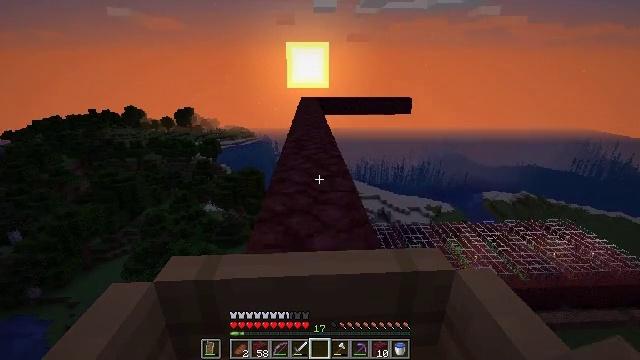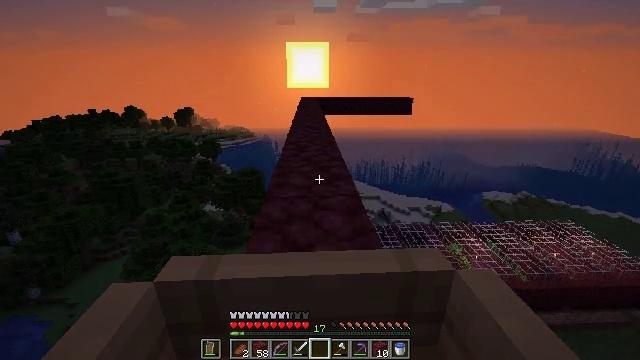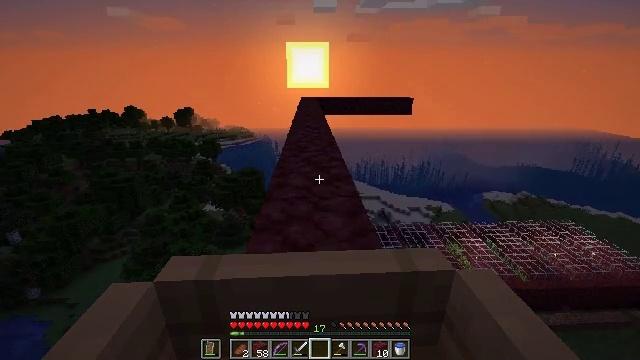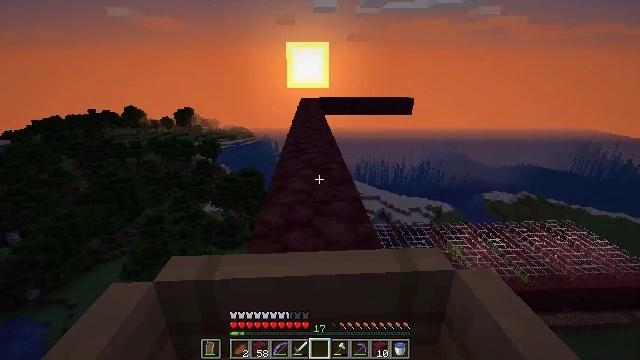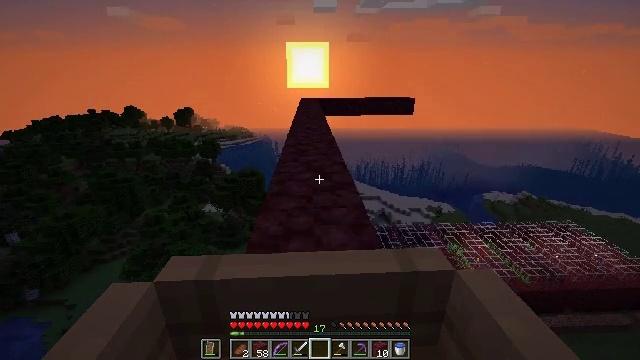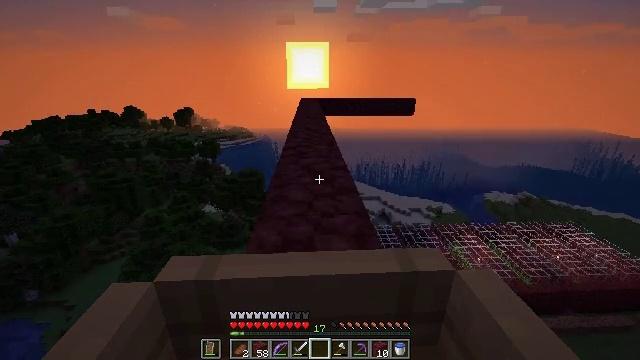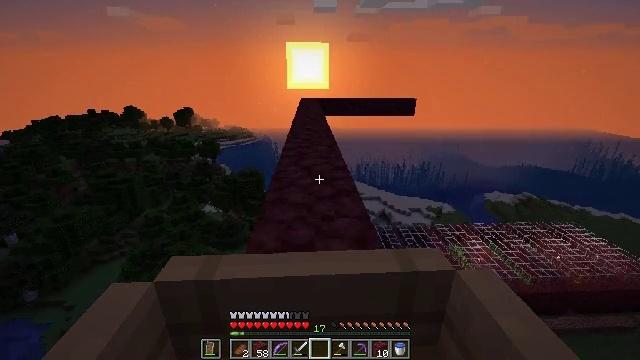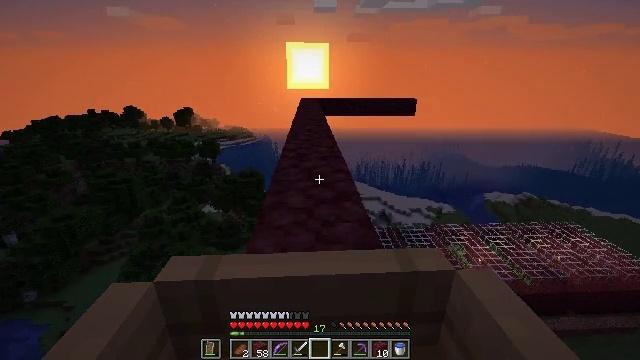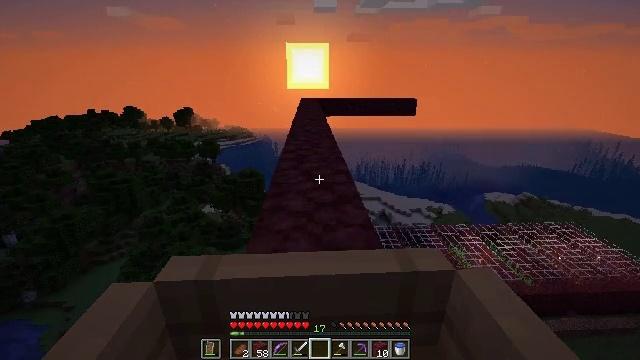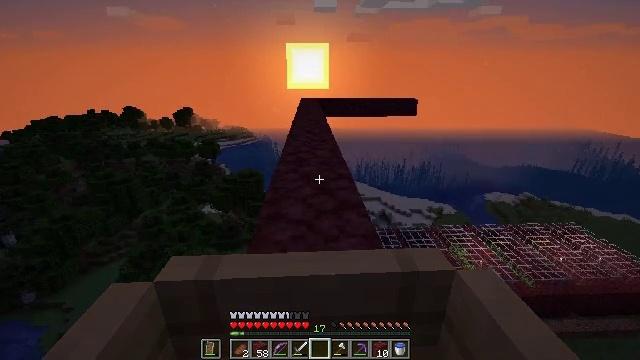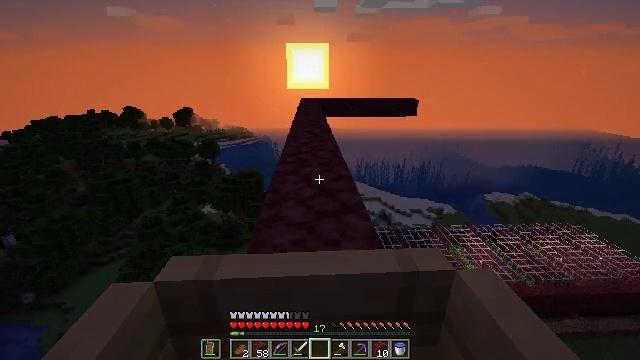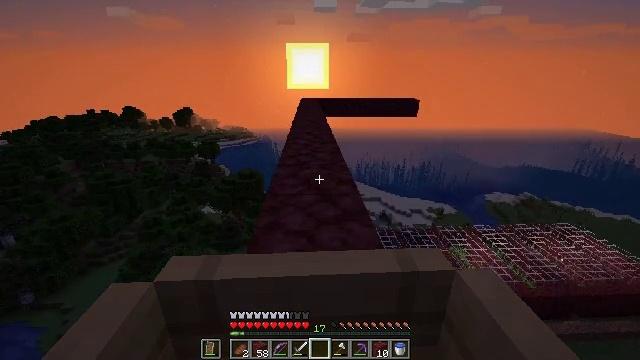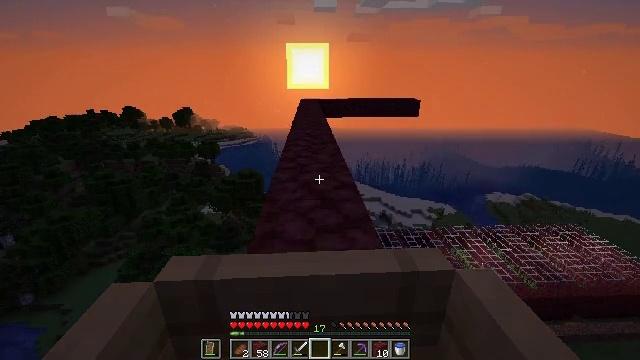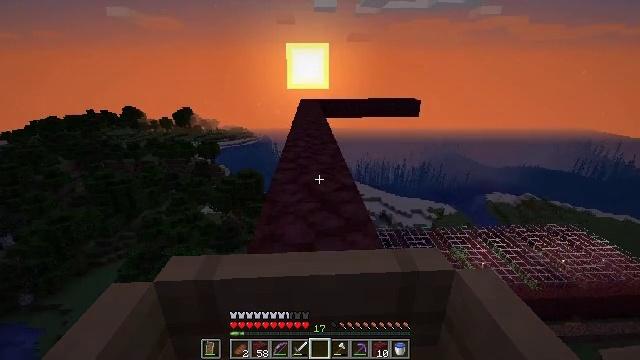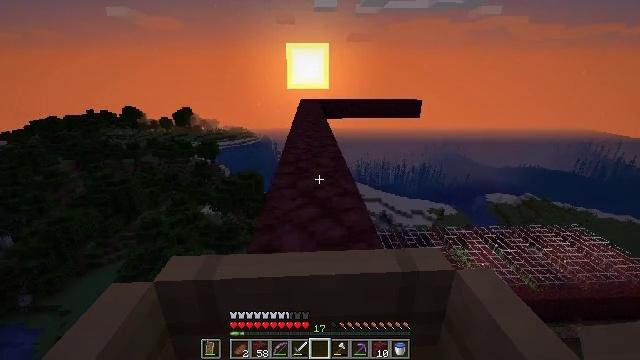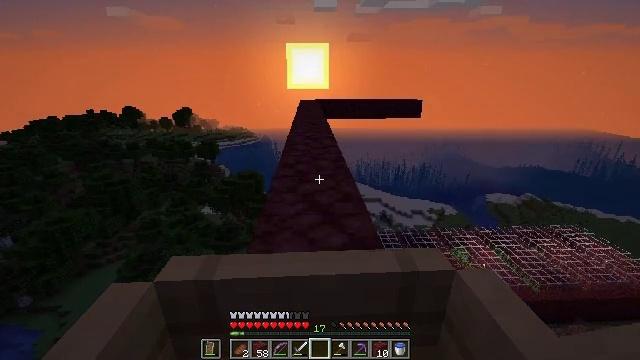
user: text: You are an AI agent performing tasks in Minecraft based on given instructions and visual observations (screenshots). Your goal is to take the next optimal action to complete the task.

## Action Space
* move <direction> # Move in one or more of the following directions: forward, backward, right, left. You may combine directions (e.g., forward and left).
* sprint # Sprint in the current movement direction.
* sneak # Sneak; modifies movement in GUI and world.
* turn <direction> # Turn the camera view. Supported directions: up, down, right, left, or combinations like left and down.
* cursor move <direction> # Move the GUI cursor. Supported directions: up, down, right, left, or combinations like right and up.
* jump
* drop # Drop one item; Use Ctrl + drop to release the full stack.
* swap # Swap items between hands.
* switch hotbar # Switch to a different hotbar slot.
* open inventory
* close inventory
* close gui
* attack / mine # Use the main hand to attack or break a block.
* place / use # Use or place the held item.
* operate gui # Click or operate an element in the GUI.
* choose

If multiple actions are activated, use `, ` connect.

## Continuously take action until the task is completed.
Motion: motion action
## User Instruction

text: Mine the white bed.
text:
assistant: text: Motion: move forward
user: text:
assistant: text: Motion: move forward
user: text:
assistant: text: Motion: move forward
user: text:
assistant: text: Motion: move forward
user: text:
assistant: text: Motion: move forward
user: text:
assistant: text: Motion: move forward
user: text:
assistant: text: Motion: move forward
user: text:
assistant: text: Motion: move forward
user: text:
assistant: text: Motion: move forward
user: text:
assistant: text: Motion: move forward
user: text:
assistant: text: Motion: move forward
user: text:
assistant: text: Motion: move forward
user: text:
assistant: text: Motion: move forward
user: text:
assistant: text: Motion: move forward
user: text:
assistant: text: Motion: move forward
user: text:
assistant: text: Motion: move forward
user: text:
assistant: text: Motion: move forward
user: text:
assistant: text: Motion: move forward
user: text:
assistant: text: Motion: move forward
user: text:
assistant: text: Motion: move forward
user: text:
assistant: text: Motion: move forward
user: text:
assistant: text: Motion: move forward
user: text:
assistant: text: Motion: move forward
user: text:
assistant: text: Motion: move forward
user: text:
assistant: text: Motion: move forward
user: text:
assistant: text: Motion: move forward
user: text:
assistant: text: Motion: move forward
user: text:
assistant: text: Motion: move forward
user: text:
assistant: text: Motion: move forward
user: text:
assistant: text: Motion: move forward